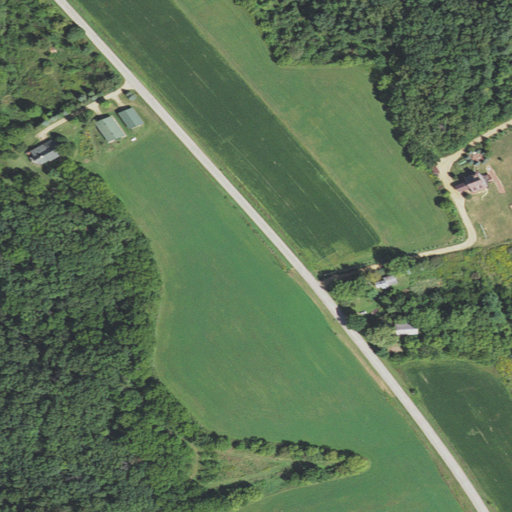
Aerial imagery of ridge(s) in Wisconsin named Blue Ridge containing cultivated crops, deciduous forest, open development, pasture, low intensity development, mixed forest, and medium intensity development